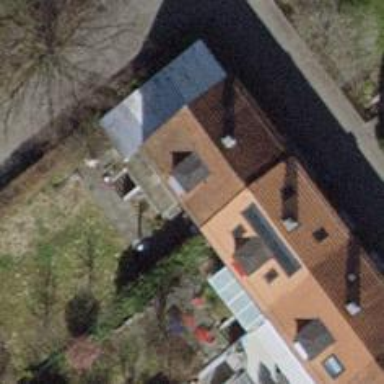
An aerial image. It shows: Semidetached house with gabled roof covered in tiles.